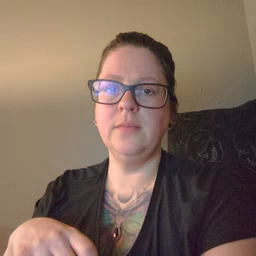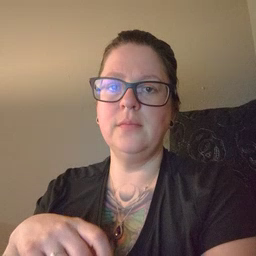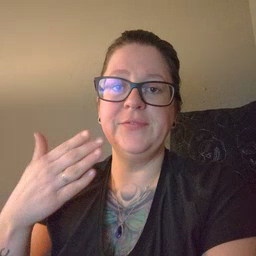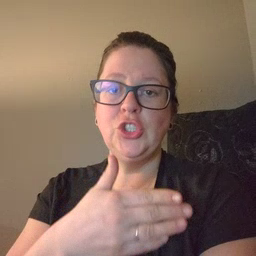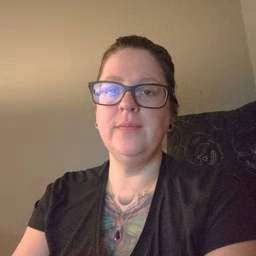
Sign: fish